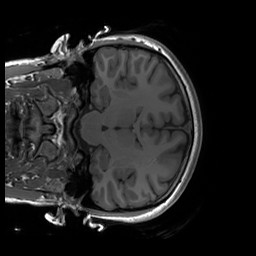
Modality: T1w
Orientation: coronal
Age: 18
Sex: female